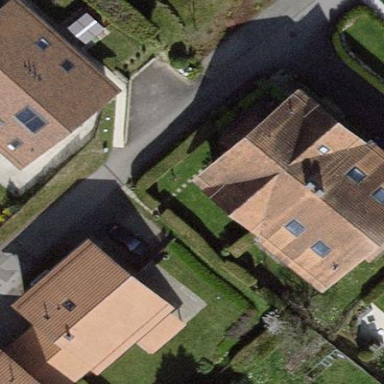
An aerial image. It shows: Simple and straightforward house.